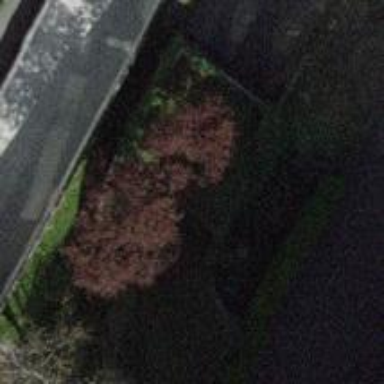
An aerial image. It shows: View of roof of building.